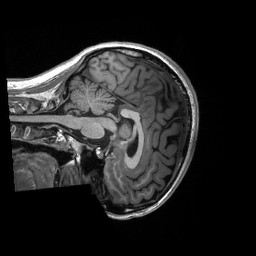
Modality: T1w
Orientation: sagittal
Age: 20
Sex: female
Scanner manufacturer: siemens
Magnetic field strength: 3 T
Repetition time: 2.3 s
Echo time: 0.00298 s